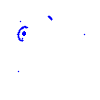
Particle: kaon